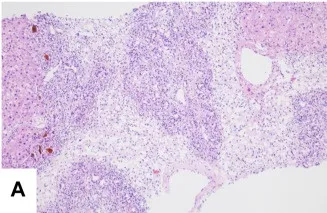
(A) Bridging or submass necrosis of hepatocytes and residue liver cells were arranged in a pseudolobule-like pattern, some of which had macrovesicular steatosis (<10%), and moderate to severe interfacial inflammation were noted (HE, original magnification x 40).
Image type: pathology (h&e)